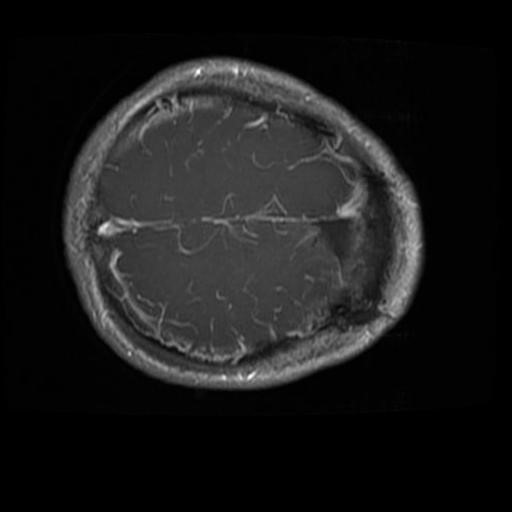
Label: brain_glioma